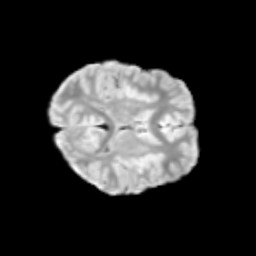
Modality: T2w
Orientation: axial
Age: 9
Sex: male
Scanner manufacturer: siemens
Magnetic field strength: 3 T
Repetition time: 3.8 s
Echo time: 0.07 s